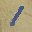
Label: 1